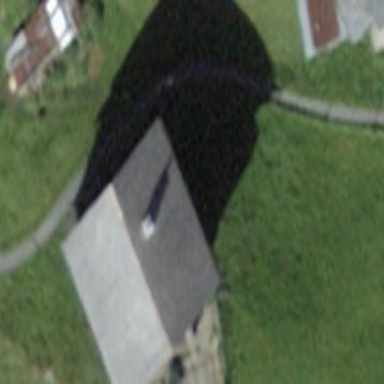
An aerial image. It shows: Simple and straightforward house.